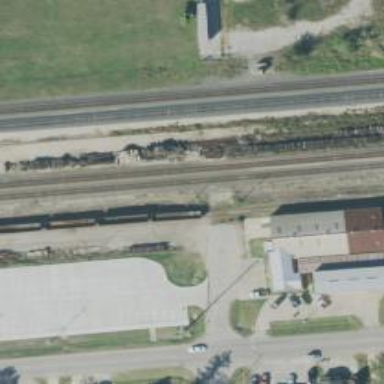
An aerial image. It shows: Railway siding with rails.